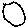
Label: circle